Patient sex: M
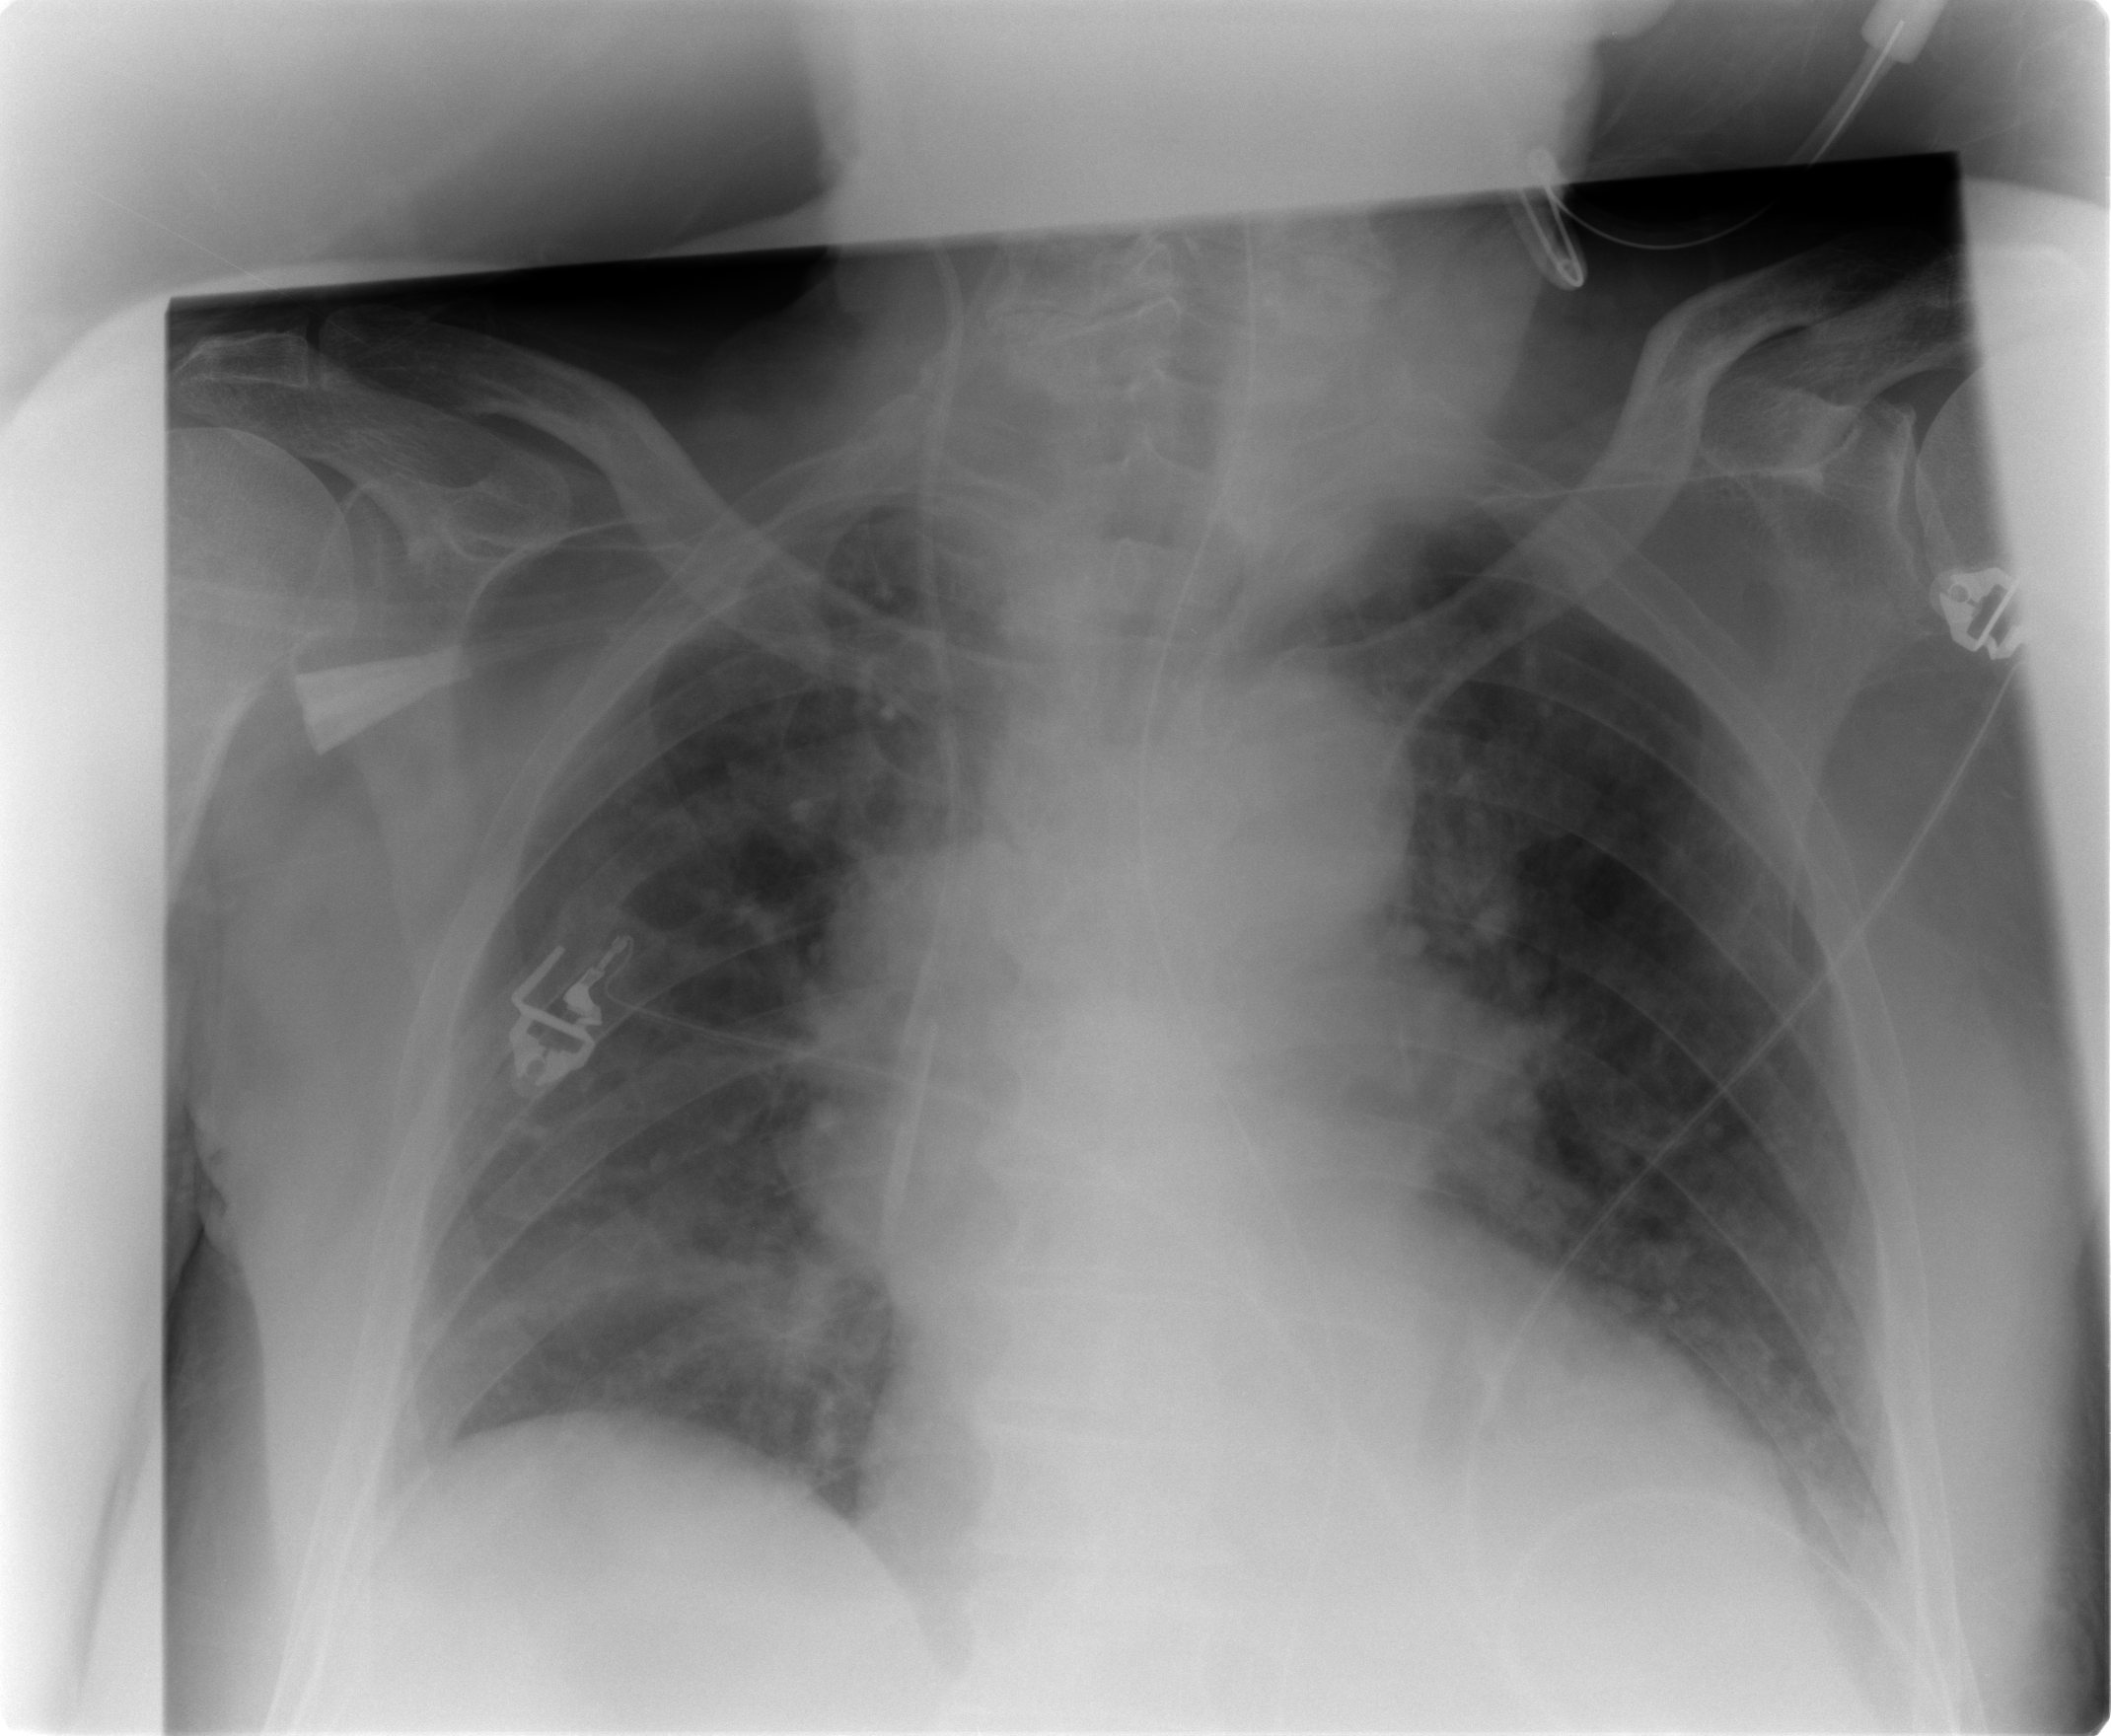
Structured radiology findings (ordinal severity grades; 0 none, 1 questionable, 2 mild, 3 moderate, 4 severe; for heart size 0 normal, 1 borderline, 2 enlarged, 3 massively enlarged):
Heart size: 2
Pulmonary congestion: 2
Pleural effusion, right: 0
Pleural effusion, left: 0
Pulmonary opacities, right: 2
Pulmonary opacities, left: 0
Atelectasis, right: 2
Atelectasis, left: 2